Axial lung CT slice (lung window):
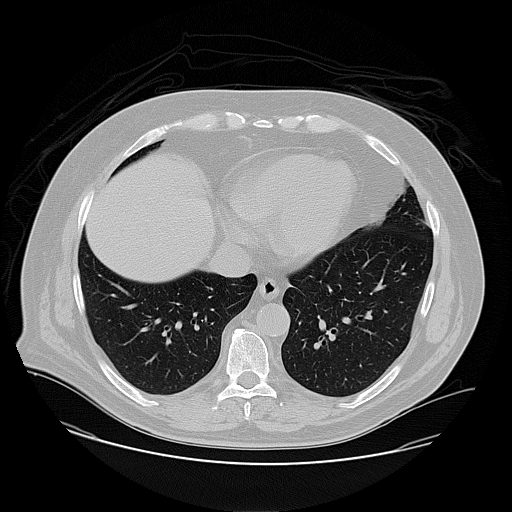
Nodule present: no